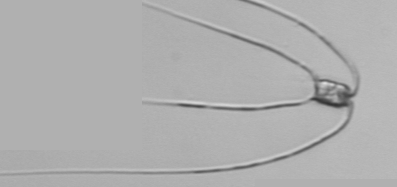
Label: Chaetoceros_peruvianis